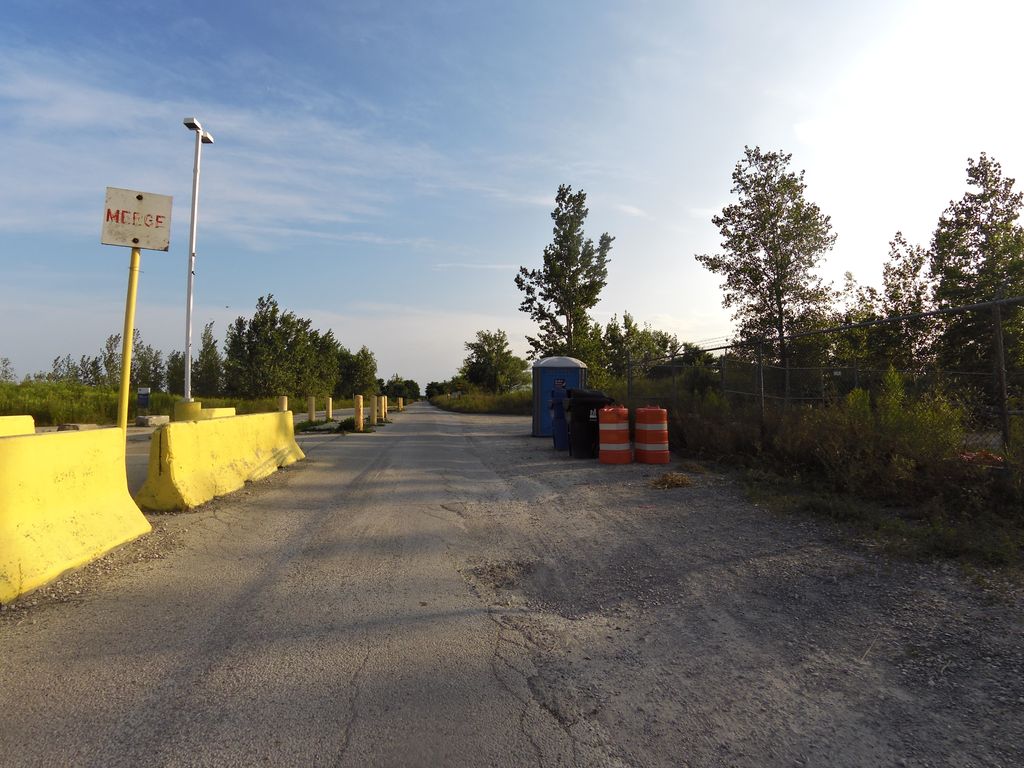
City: toronto